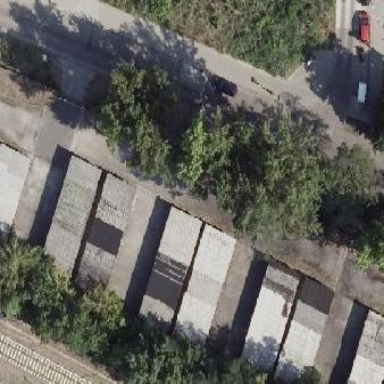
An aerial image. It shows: Group of garages.